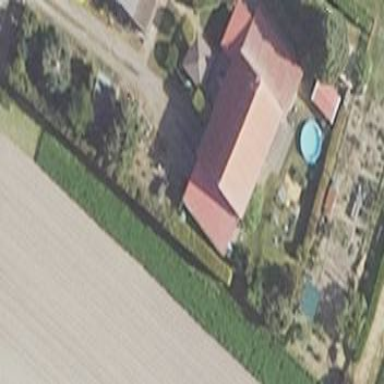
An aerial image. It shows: Simple and straightforward house.